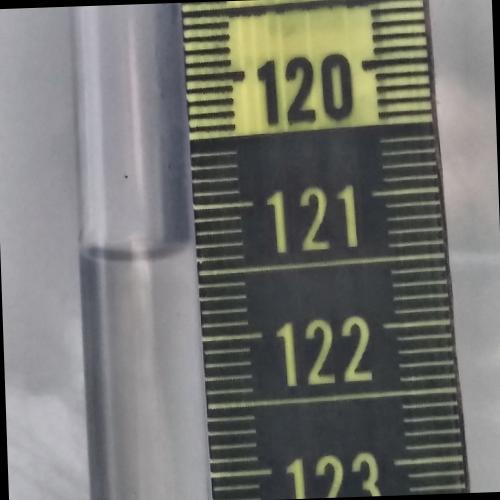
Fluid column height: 121.3 cm